Question: The following code was taken from this post: <URL>
'''
import scala.swing._
import javax.swing.JPopupMenu
class PopupMenu extends Component with SequentialContainer.Wrapper {
override lazy val peer: JPopupMenu = new JPopupMenu with SuperMixin
def show(invoker: Component, x: Int, y: Int): Unit = peer.show(invoker.peer, x, y)
}
'''
I've been trying to make custom wrappers so need to understand this, which is simple enough but since
I'm only starting to get acquainted with Scala so I'm a little unsure about traits. So what I've been hearing is that traits is like multiple inheritance and you can mix and match them?
I've drawn a diagram representing where PopupMenu sits within the whole inheritance structure. Just to clarify a few things:
1) It seems to override lazy val peer:JComponent from Component and also gets the contents property from SequentialContainer.Wrapper? (purple text) Is that right?
2) Sequential.Wrapper also has a abstract def peer: JComponent.. but this isn't the one being overriden, so it isn't used at all here?
3) What's confusing is that Component and Sequential.Wrapper have some identical properties: both of them have def publish and def subscribe (red text).. but the one that the popupMenu will use is subscribe/publish from the Component class?
4) why can't we write PopupMenu extends SequentialContainer.Wrapper with Component instead?
Hopefully that isn't too many questions at once. Help would be much appreciated, I'm a beginner to Scala..

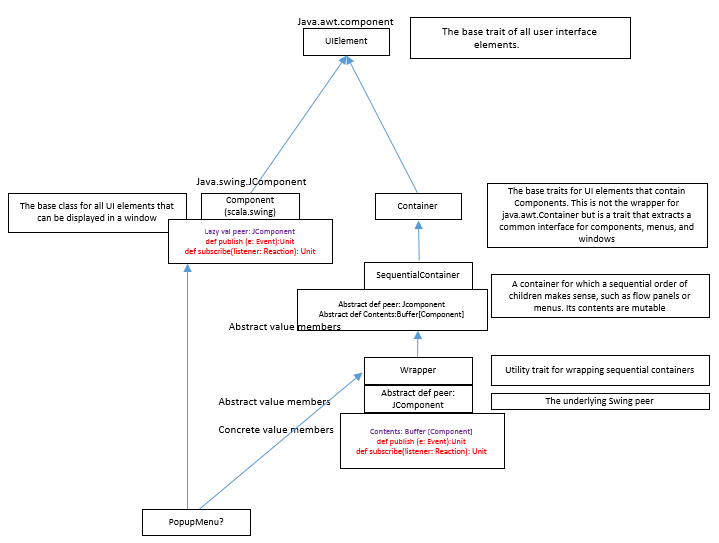
Answer: I'll answer using the numbers of your questions:
1. Correct
2. Correct. The top trait is UIElement which defines an abstract member def peer: java.awt.Component. Then you have Container which merely adds abstract member def contents: Seq[Component] to be able to read the child components. Container.Wrapper is a concrete implementation of Container which assumes (abstractly) the Java peer is a javax.swing.JComponent. Note that in Java's own hierarchy, javax.swing.JComponent is a sub-type of java.awt.Component, so there is no conflict. Sub-types can refine the types of their members ("covariance"). SequentialContainer refines Container by saying that contents is a mutable buffer (instead of the read-only sequence). Consequently, its implementation SequentialContainer.Wrapper mixes in Container.Wrapper but replaces the contents by a standard Scala buffer. At no point has a concrete peer been given, yet. For convenience, Component does implement that member, but then as you have seen, the final class PopupMenu overrides the peer. Because of the way the type system works, all the participating traits can access peer, but only PopupMenu "knows" that the type has been refined to be javax.swing.JPopupMenu. For example SequentialContainer.Wrapper only knows there is a javax.swing.JComponent, and so it can use this part of the API of the peer.
3. The Publisher trait is introduced by UIElement, so you will find it in all types deriving from UIElement. There is nothing wrong with having the same trait appear multiple times in the hierarchy. In the final class, there is only one instance of Publisher, there do not exist multiple "versions" of it. Even if Publisher had not been defined at the root, but independently in for example Component and SequentialContainer.Wrapper, you would only get one instance in the final class.
4. This is an easy one. In Scala you can only extend one class, but mix in any number of traits. Component is a class while all other things else are traits. It's class A extends <trait-or-class> with <trait> with <trait> ....
---
To sum up, all GUI elements inherit from trait 'UIElement' which is backed up by a 'java.awt.Component'. Elements which have child elements use trait 'Container', and all the normal panel type elements which allow you to add and remove elements in a specific order use 'SequentialContainer'. (Not all panels have a sequential order, for example 'BorderPanel' does not). These are abstract interfaces, to get all the necessary implementations, you have the '.Wrapper' types. Finally to get a useable class, you have 'Component' which extends 'UIElement' and requires that the peer is 'javax.swing.JComponent', so it can implement all the standard functionality.
When you implement a new wrapper, you usually use 'Component' and refine the 'peer' type so that you can access the specific functionality of that peer (e.g. the 'show' method of 'JPopupMenu').